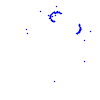
Particle: proton